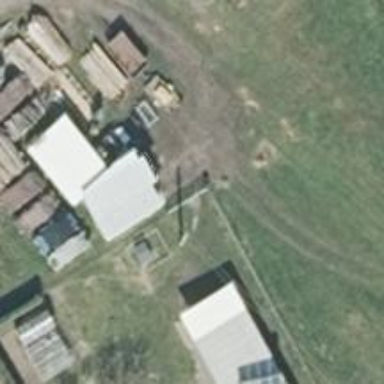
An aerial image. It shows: Power pole.